Question: I'm using W3 Total Cache in WordPress to transfer all of my static files to CloudFront. All file types work properly, except for .woff and .otf font files. Here's how W3TC is configured to handle CloudFront:

Any idea why I might be missing?
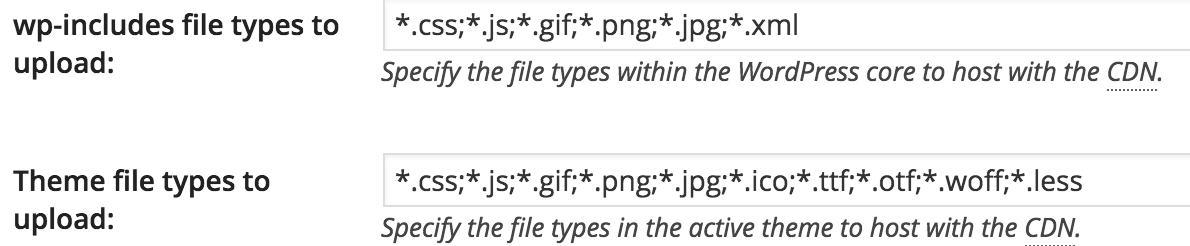
Answer: Figured it out thanks to <URL>. Turns out the file-extension separators after .woff and .otf were commas, when they needed to be semi-colons:

Fonts uploaded successfully to CloudFront now.